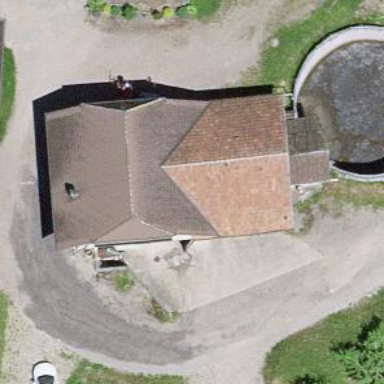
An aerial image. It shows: Shed building.